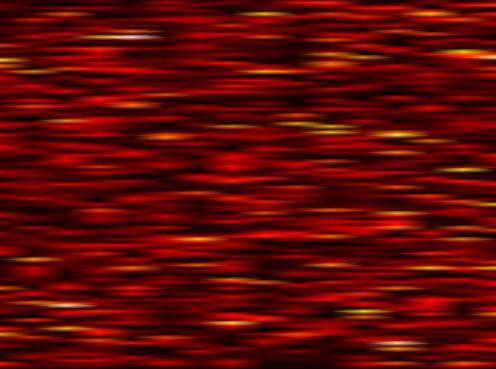
Label: FBMC